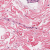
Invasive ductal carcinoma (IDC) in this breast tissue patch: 0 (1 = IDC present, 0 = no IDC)